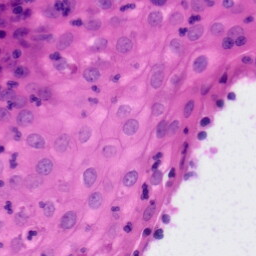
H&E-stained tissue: Tonsil